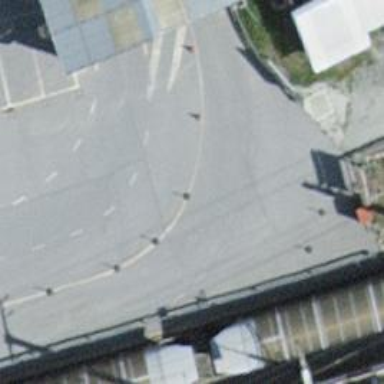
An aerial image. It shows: Bollard.